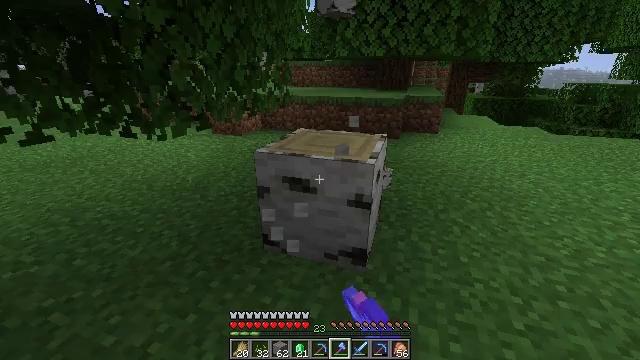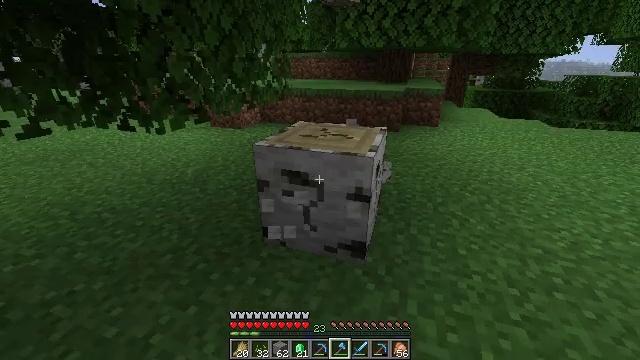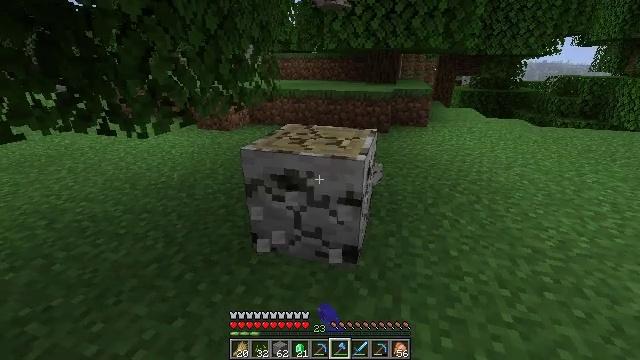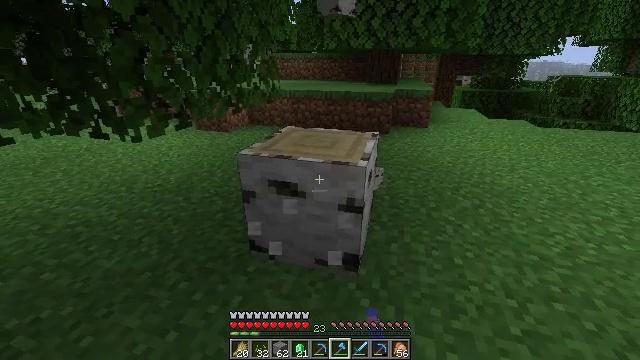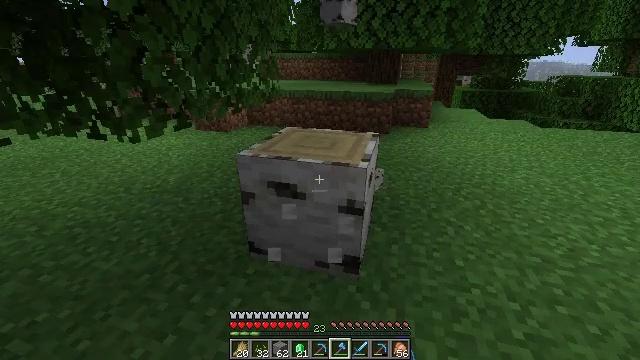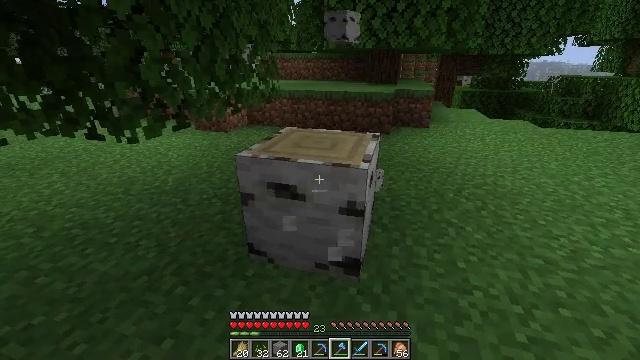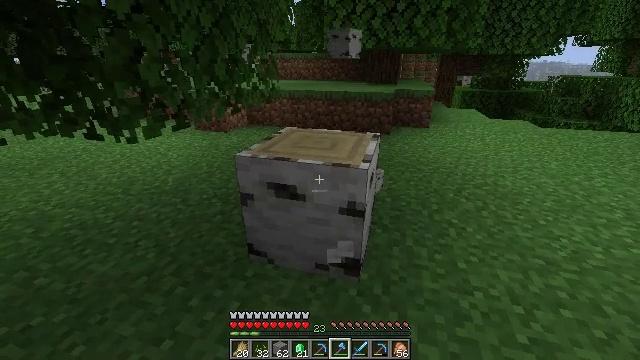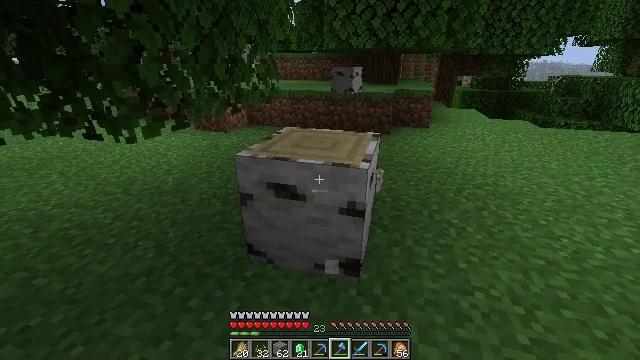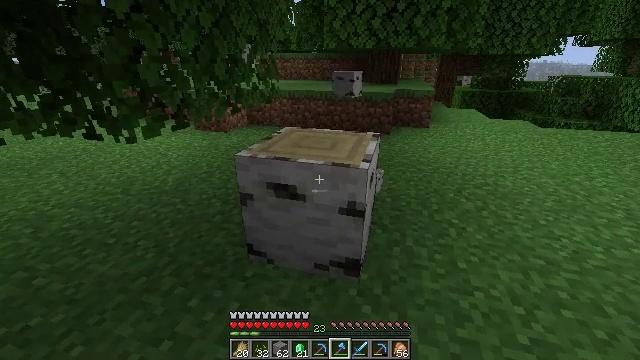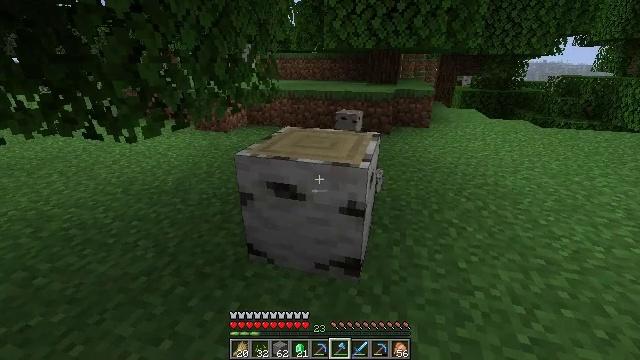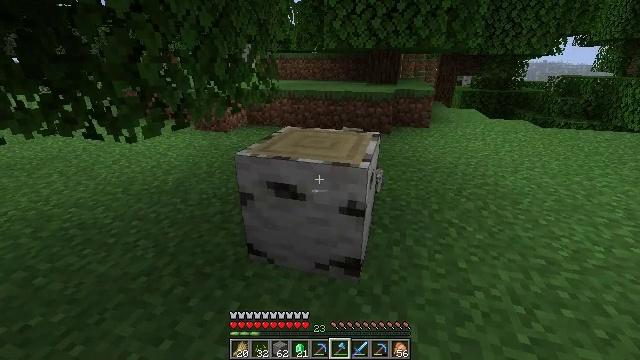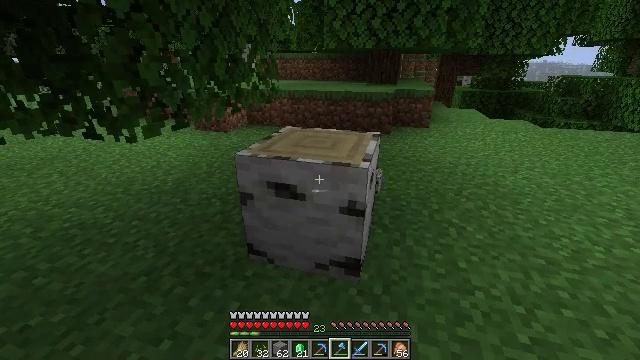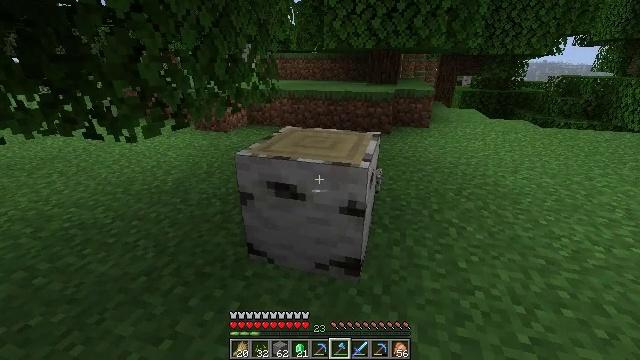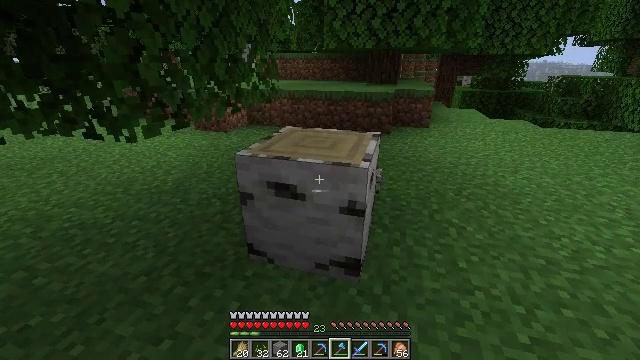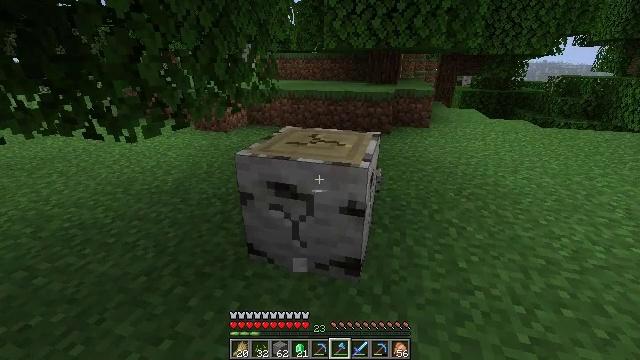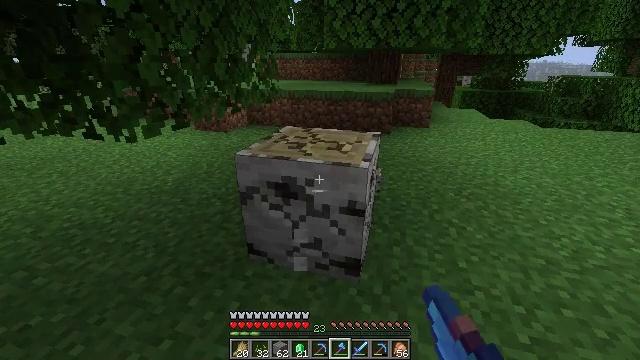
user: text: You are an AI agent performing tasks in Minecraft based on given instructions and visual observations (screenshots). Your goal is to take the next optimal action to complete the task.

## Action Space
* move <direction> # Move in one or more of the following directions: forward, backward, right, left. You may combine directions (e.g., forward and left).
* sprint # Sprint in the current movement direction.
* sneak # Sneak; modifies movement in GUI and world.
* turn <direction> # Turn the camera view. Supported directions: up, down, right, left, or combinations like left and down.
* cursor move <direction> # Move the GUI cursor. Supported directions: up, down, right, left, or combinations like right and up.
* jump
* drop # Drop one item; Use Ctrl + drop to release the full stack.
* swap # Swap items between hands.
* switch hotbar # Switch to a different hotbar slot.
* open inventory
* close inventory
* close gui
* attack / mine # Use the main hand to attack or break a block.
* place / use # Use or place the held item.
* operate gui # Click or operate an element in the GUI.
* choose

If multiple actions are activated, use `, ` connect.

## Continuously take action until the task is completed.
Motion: motion action
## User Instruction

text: Break the birch log in the forest.
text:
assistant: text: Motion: attack / mine
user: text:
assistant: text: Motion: move forward, turn right, attack / mine
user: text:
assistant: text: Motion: no_op
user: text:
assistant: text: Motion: no_op
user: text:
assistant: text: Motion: no_op
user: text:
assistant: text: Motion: no_op
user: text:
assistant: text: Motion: no_op
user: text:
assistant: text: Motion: no_op
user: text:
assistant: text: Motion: no_op
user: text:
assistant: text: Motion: no_op
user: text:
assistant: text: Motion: no_op
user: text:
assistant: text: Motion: no_op
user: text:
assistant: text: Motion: no_op
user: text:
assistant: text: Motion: attack / mine
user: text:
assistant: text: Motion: attack / mine
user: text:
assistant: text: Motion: attack / mine
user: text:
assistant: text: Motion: attack / mine
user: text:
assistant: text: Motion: attack / mine
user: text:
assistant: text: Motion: attack / mine
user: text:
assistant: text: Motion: attack / mine
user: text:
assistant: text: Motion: attack / mine
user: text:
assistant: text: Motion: attack / mine
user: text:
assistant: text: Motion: move forward, turn up
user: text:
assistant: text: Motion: move forward, turn left and up
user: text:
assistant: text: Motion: move forward, turn left and up
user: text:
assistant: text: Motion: move forward, turn right and up
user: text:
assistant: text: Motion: move forward, turn right and up
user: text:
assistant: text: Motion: move forward, turn right and up
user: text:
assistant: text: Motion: move forward, turn right and up
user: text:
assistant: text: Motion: turn up